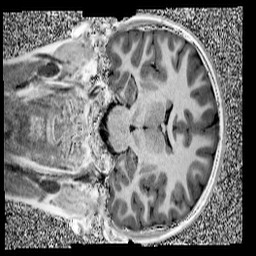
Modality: UNIT1
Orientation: coronal
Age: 11
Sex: male
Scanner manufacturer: siemens
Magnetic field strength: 3 T
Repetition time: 4 s
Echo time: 0.00299 s